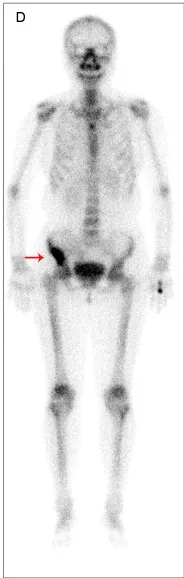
After radiotherapy in September 2020.
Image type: radiology (scintigraphy)